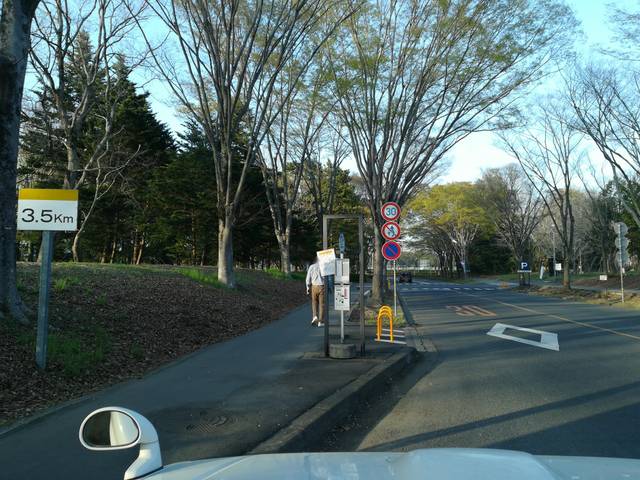
Region: Japan
Coordinates: 36.1, 140.106